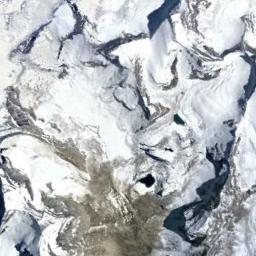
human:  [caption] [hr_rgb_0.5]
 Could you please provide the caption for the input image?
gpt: The snow berg is consist of bare land and white snow .

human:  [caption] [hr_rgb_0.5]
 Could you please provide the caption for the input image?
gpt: The ground on the snowberg is uneven .

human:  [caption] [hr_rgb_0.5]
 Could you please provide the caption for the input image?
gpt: A snow-covered mountain covered in large areas .

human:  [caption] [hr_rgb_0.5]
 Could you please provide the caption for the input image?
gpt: The snowberg is covered with glaciers .

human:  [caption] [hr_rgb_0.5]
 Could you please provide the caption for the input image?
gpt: There are much snow and some bare land on the snowberg .